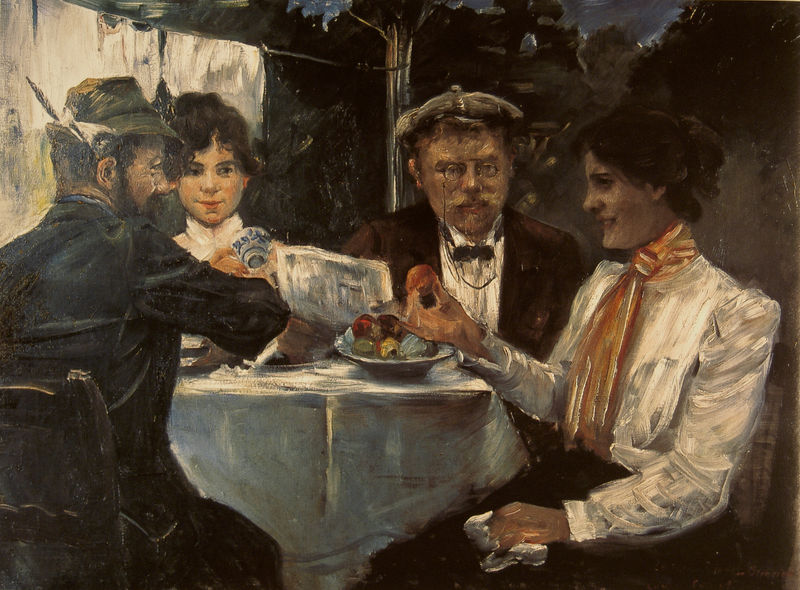
Titel: In Max Halbes Garten
Künstler: Lovis Corinth
Standort: München
Institution: Städtische Galerie im Lenbachhaus
Schlagwörter: baum, dunkel, feder, gemälde, gruppe, hand, himmel, mann, schatten, weiß, bäume, frauen, gelb, grün, impressionismus, landschaft, menschen, mädchen, ocker, sitzen, wäsche, abend, braun, cafe, damen, ellbogen, frankreich, frau, frisur, hintergrund, hut, hüte, kleid, licht, männer, ohr, orange, profil, schwarz, stuhl, stühle, tisch, blick, dame, haus, obst, schal, tuch, gesellschaft, gespräch, herren, malerei, rock, anzug, bart, jacke, jung, kappe, mütze, schnurrbart, trinken, wand, arm, arme, bluse, gesicht, halten, kragen, schale, teller, ärmel, bildnis, gruppenbildnis, gruppenporträt, herr, hände, porträt, rückenlehne, tischdecke, tischtuch, vorhang, öl, realismus, schnur, sitzend, strick, decke, wald, frucht, früchte, garten, stilleben, apfel, lächeln, äpfel, dutt, sommer, ecke, lehne, wäscheleine, zwei, halsband, leine, mauer, essen, tafel, schnurbart, kaffee, draussen, halstuch, stuhllehne, streifen, tasse, tee, zeigen, fliege, freude, serviette, lachen, adam, eva, corinth, porzellan, bayern, geschirr, zeitung, brille, liebermann, pinselstrich, baskenmütze, kneifer, nickelbrille, zwicker, gestrieft, flirt, taschentuch, abendessen, tischgesellschaft, obstschale, leintuch, eck, pfirsich, laubbäume, frühstück, teetasse, monokel, max, menzel, lektüre, paare, taschentusch, huile, tischtusch, stuhle, bügelfalte, prosten, hutfeder, famille, fruits, dejeuner, repas, ehepaare, rasse, monockel, journal, ssen, plein air, blkau, brünnett, füchteteller, geischter, rollenspiel, weisswäsche, zeitungslektüre, sträucher7tisch, es, blude, anmzug